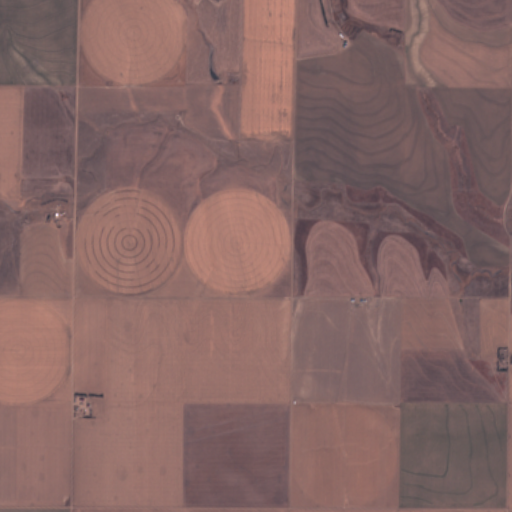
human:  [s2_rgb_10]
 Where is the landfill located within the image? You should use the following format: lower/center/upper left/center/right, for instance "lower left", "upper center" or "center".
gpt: There is no landfill in the image.